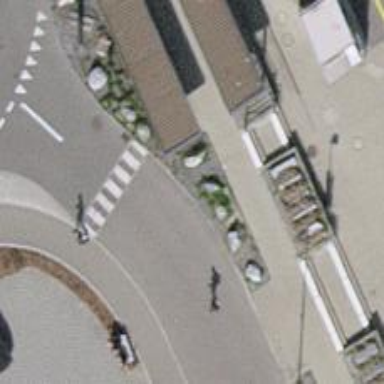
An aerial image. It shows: Steps made of paving stones.